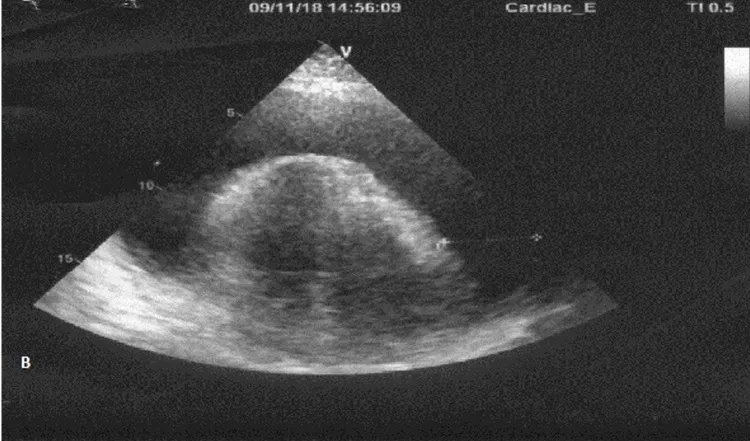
Echocardiography image of a massive pericardial effusion.
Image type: radiology (ultrasound)